Interaction volume radius: 5 \u00c5
Interaction volume height: 10 \u00c5
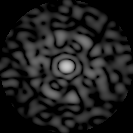
Disorder parameter: 0.8279